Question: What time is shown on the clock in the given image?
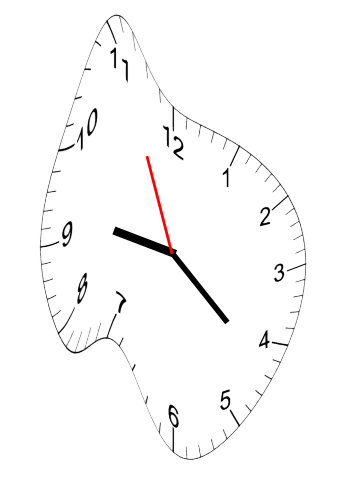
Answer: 09:21:56